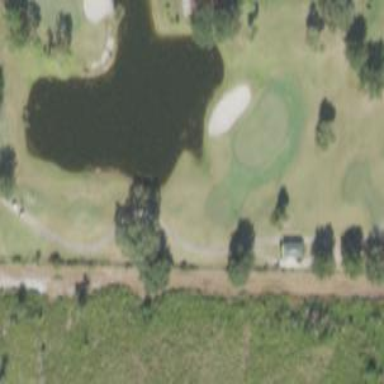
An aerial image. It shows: View of golf hole.